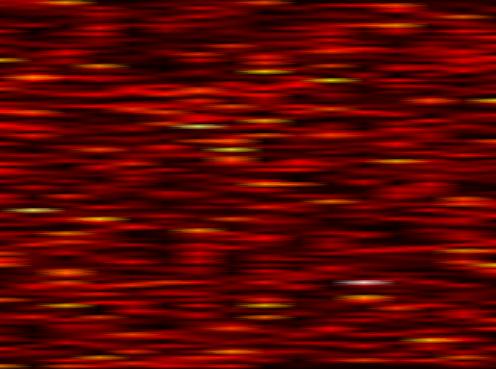
Label: WOLA